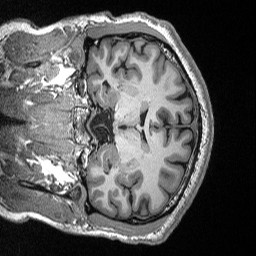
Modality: T1w
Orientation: coronal
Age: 31
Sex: male